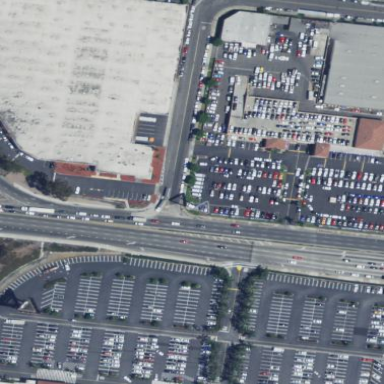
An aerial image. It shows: Retail building.